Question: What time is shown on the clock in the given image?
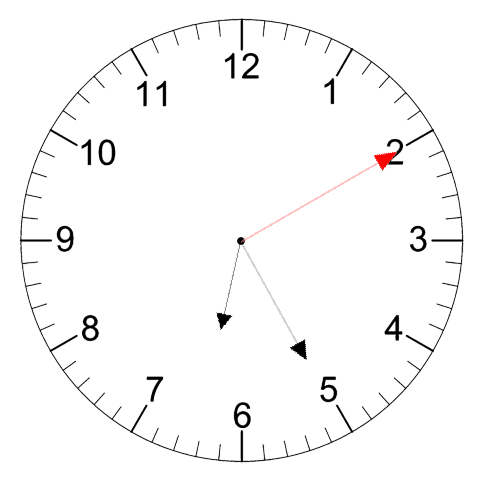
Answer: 06:25:10